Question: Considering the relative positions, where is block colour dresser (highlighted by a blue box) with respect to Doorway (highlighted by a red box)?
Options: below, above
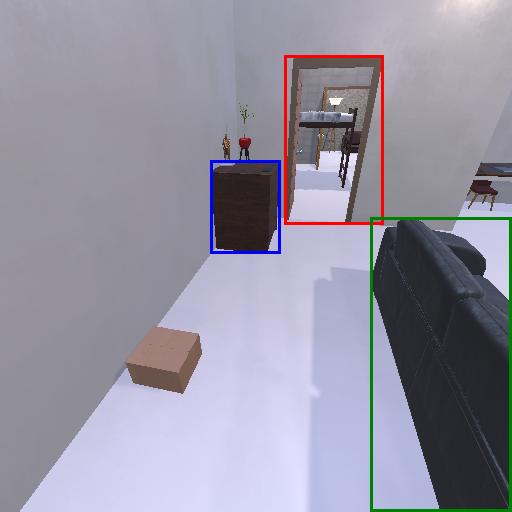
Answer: below